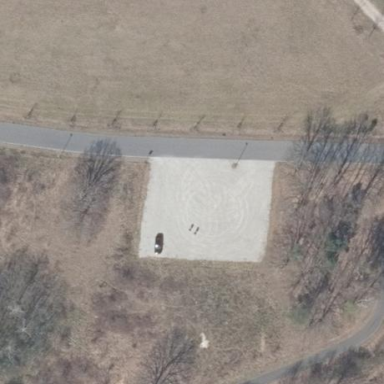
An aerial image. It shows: Parking area with unpaved surface.